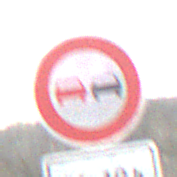
Verkehrszeichen: Ueberholverbot
Zusatzzeichen unten: ZeitangabenOhneBeschraenkungAufWochentage1
Umgebung: Outdoor, Nature
Tageszeit: MorningAfternoon
Wetter: PartlyCloudy
Licht: Natural
Jahreszeit: Autumn
Kontrast: LowContrast